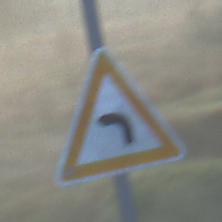
Verkehrszeichen: KurveLinks
Umgebung: Outdoor, Nature
Tageszeit: Dawn
Wetter: Clear
Licht: Natural
Jahreszeit: NotSpecified
Kontrast: LowContrast